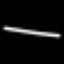
Label: line